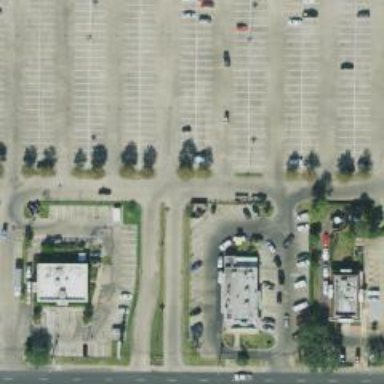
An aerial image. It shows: Parking space is available.